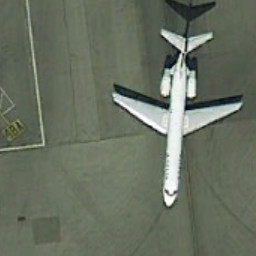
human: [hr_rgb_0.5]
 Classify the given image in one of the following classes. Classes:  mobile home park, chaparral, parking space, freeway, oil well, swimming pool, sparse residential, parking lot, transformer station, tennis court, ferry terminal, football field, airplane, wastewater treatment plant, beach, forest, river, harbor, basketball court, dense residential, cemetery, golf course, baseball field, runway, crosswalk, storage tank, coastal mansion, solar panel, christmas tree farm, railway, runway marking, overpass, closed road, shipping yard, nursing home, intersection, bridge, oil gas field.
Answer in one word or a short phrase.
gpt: airplane